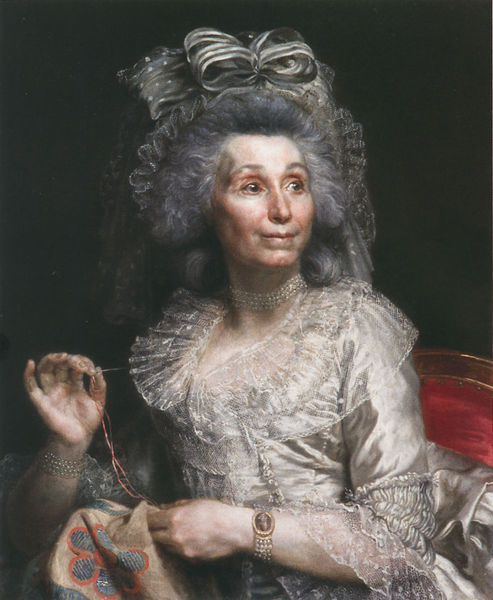
Titel: Portrait de la maréchale de Duras
Künstler: Francois-Louis Lonsing
Institution: Privatsammlung
Schlagwörter: blau, hand, sitzen, ausschnitt, blume, frau, frisur, grau, kleid, mund, nase, stirn, stuhl, weiss, dame, rot, schleife, alt, barock, gesicht, kragen, silber, spitze, porträt, haare, reich, sessel, stickerei, spitzen, perlen, traurig, perücke, lehne, kette, nähen, uhr, glänzend, faden, nadel, sticken, rüschen, perlenkette, armband, medallion, höfisch, garn, weint, gemme, freu, stickarbeit, aufgeweckt, stickt, fasden